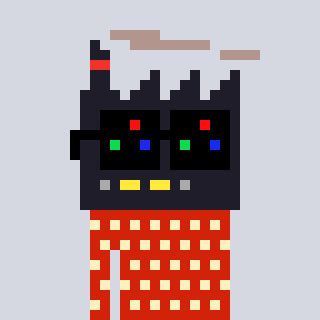
a pixel art character with square black sunglasses, a factory-shaped head and a red-colored body on a cool background